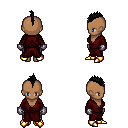
a pixel art fantasy rpg character, female body template, human, dark skin, red robe, metal pants, black mohawk hairstyle, metal gloves, gold boots, four views (front, back, left, right), 2x2 character sprite sheet, small pixel art, hard edges, no anti-aliasing